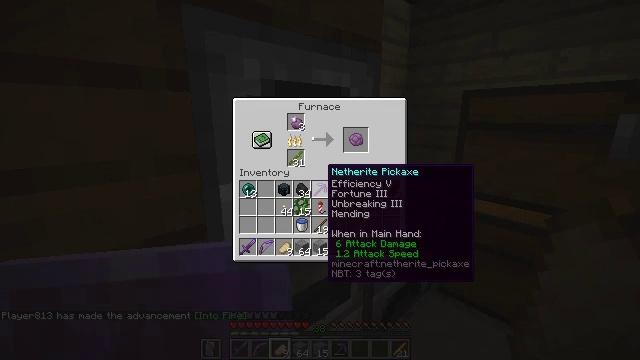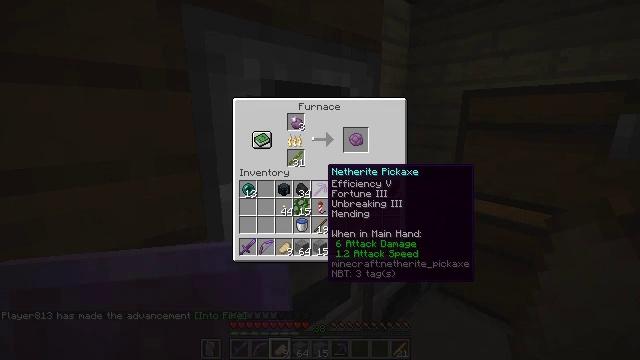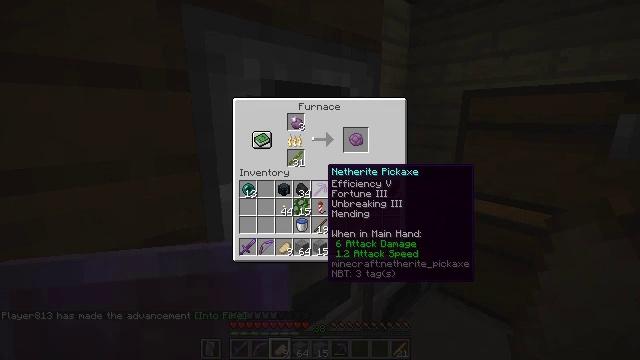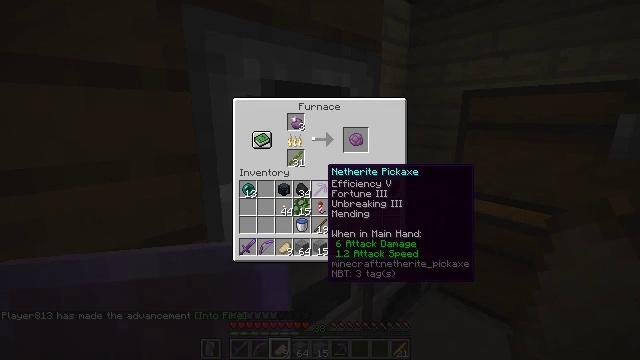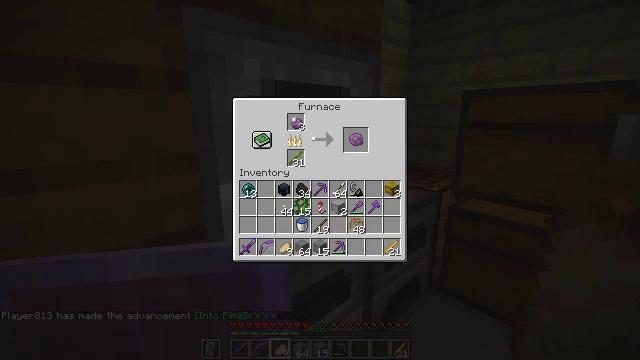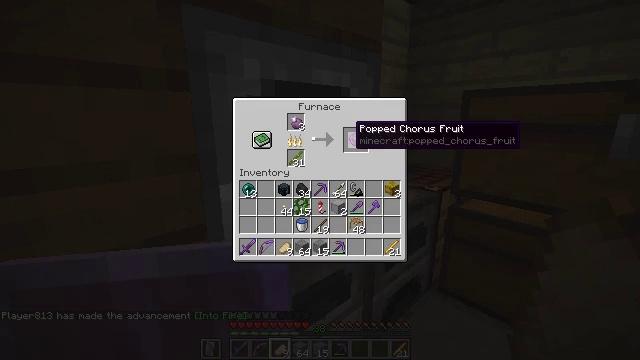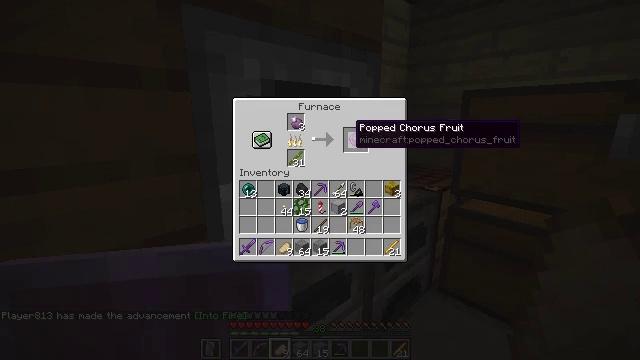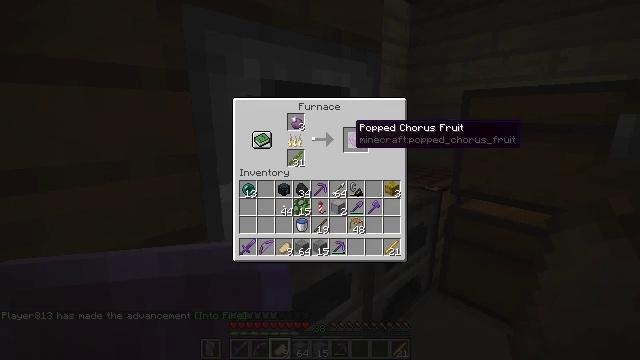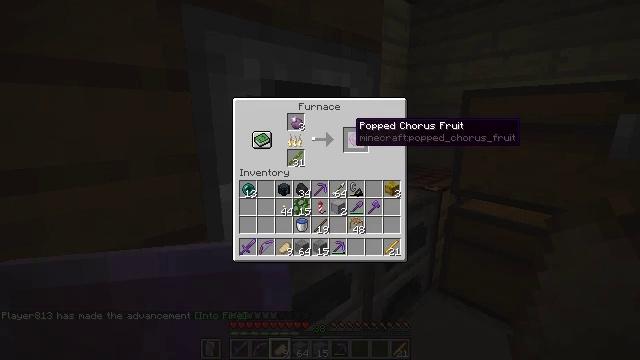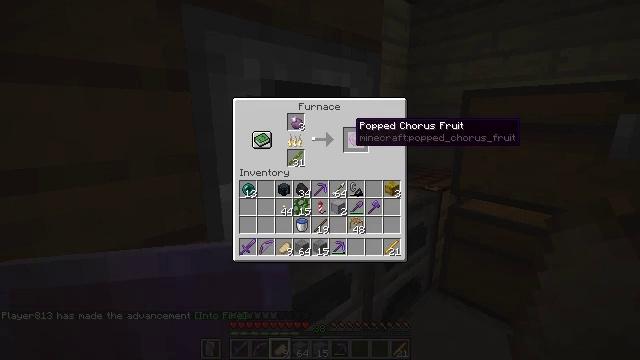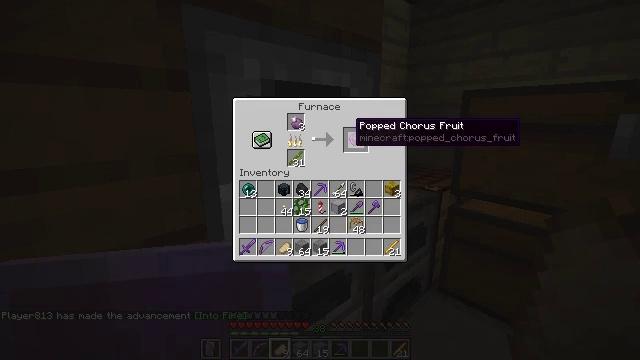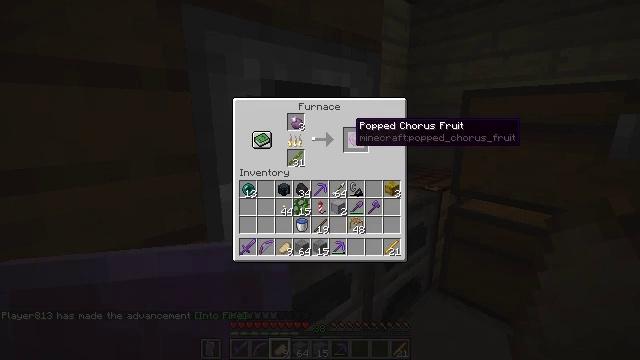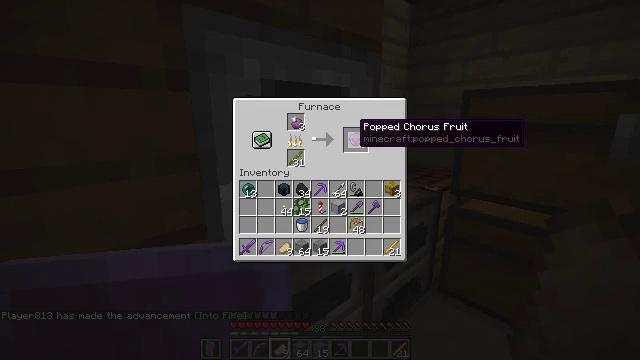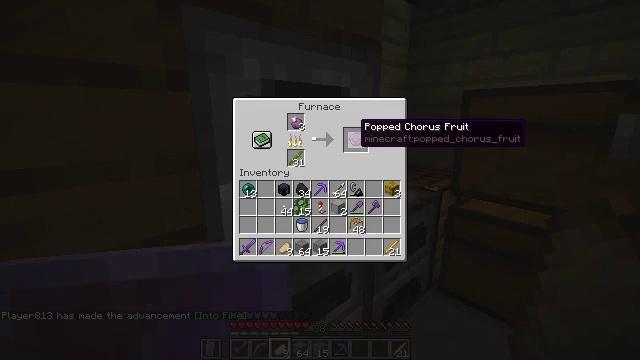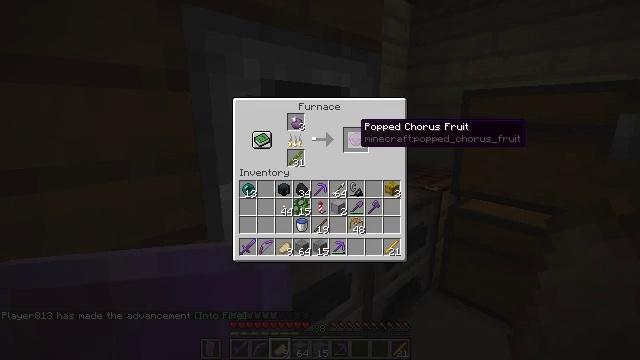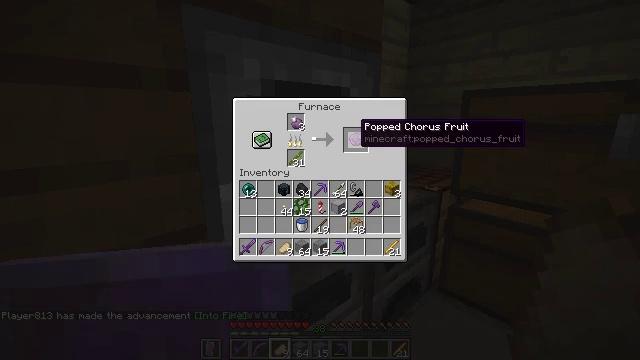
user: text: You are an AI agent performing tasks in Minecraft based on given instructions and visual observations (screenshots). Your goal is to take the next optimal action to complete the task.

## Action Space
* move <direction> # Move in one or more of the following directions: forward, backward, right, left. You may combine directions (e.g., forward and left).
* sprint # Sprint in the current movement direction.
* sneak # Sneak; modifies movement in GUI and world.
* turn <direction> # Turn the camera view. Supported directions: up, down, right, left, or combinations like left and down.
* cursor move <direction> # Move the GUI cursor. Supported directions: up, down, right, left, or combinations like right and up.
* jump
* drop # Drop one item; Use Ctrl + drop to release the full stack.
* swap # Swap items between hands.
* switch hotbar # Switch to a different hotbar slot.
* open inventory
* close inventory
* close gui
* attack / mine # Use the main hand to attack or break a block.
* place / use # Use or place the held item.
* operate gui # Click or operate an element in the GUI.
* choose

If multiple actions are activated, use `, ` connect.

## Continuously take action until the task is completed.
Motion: motion action
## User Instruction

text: craft item popped chorus fruit
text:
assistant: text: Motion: no_op
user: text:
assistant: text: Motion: no_op
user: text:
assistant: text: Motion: no_op
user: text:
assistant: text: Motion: turn right and up
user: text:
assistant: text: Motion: turn right and up
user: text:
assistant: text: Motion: no_op
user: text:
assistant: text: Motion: no_op
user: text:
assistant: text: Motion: no_op
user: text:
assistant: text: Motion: no_op
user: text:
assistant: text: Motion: no_op
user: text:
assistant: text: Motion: no_op
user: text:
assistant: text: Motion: no_op
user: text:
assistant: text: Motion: no_op
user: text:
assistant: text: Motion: sneak
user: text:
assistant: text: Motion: sneak
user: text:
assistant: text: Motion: sneak, attack / mine
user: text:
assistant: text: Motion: sneak, attack / mine
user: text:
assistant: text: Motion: sneak, attack / mine
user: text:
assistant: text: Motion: sneak
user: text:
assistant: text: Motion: sneak
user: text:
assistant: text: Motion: no_op